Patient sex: F
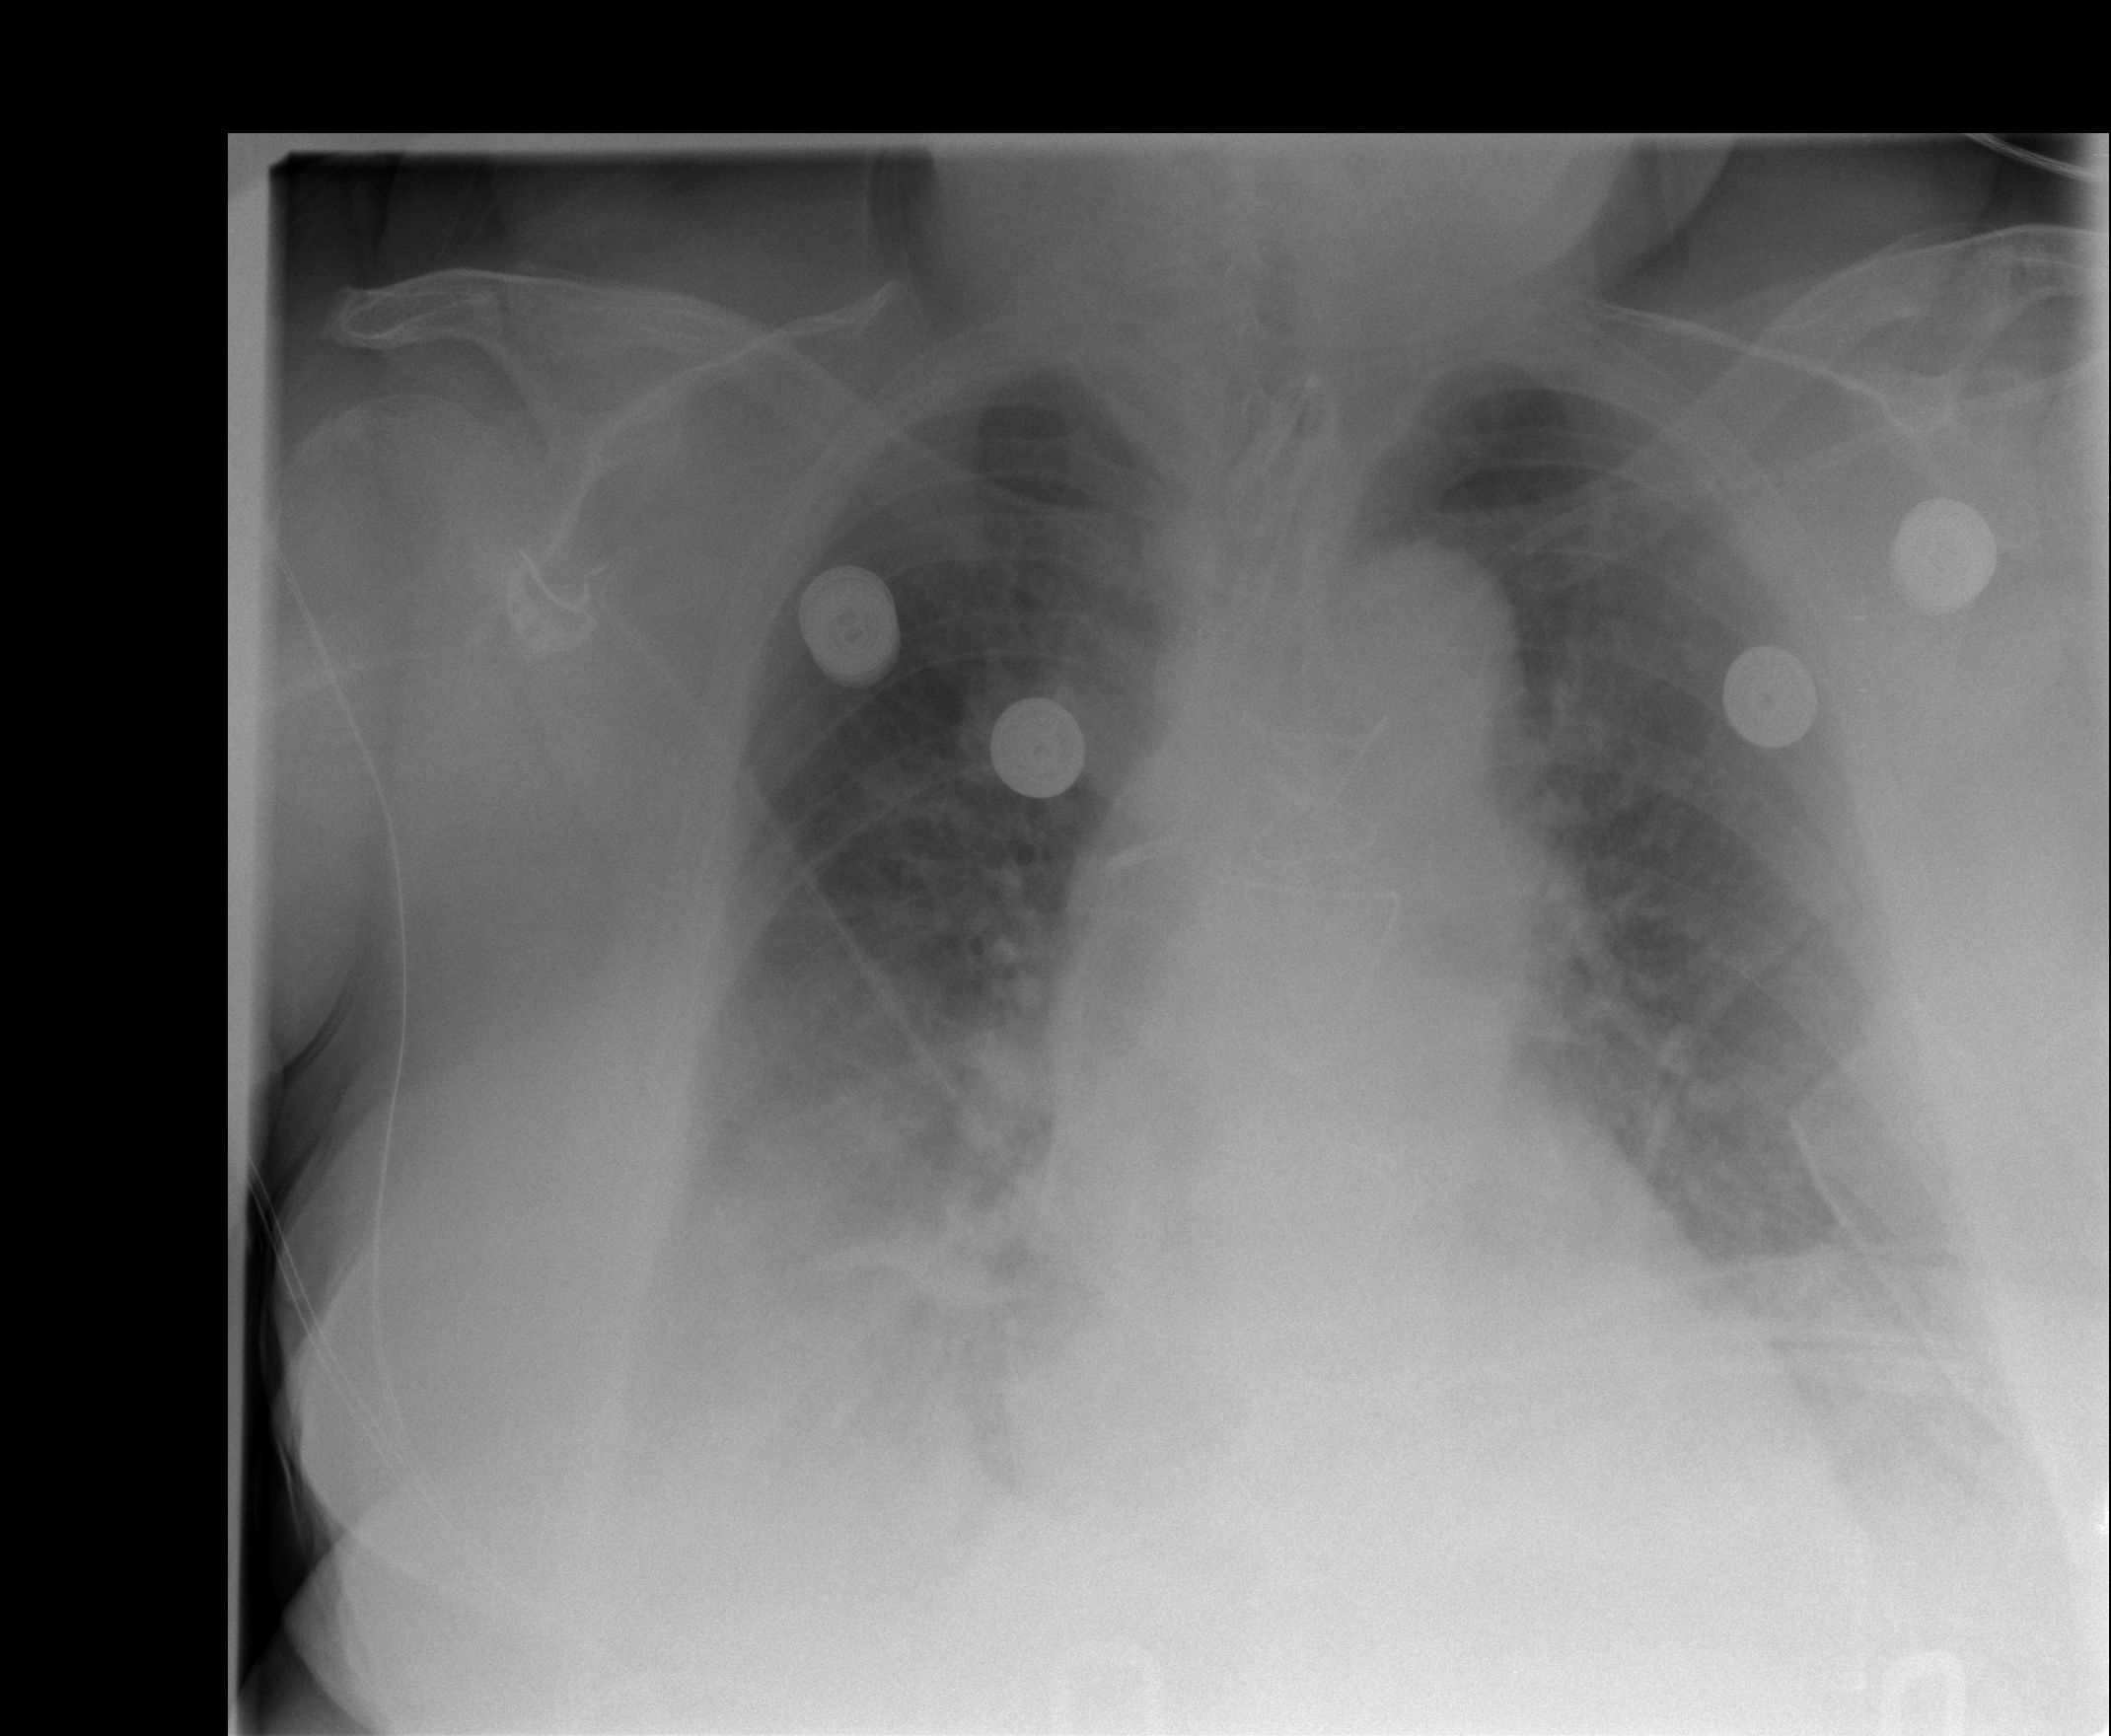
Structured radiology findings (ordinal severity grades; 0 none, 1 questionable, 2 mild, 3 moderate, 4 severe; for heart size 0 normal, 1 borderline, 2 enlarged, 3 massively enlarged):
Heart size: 1
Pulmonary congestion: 2
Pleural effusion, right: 2
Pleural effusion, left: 2
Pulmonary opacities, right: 0
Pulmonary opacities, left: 0
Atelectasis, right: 3
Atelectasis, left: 2